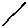
Label: line